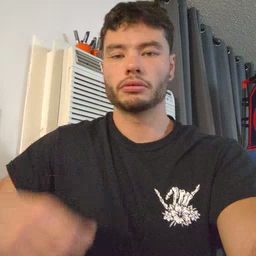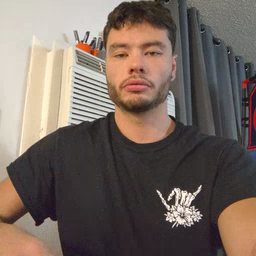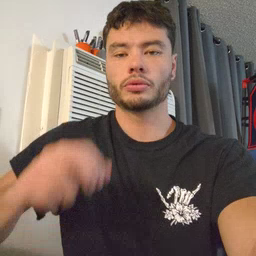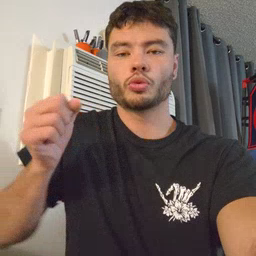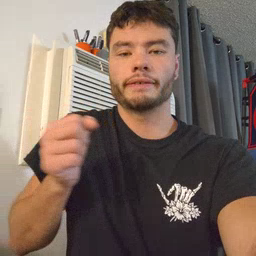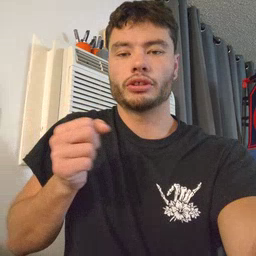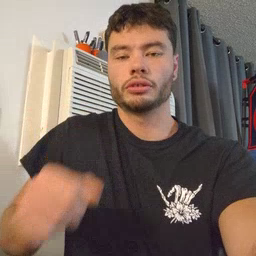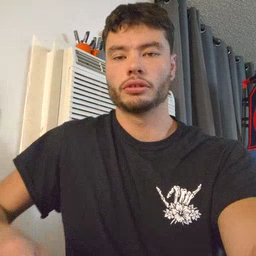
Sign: refrigerator